Field crop: maize
Growth stage: 2
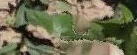
Species: maize